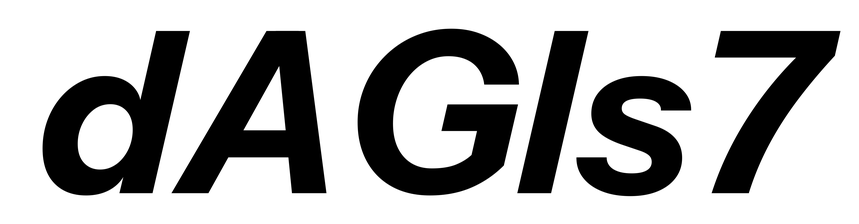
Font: InstrumentSans-Italic_Bold_Italic